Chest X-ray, AP view. Patient: 36 years old, sex M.
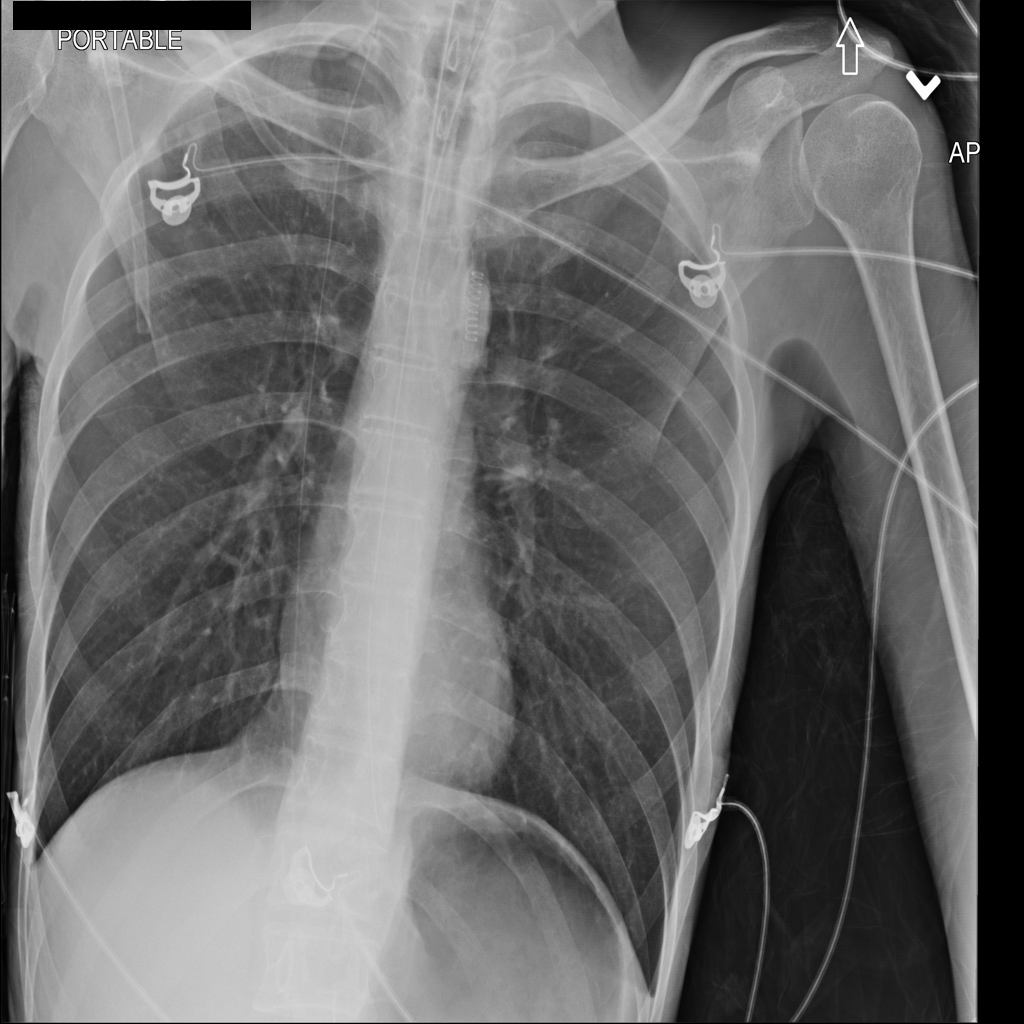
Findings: No Finding